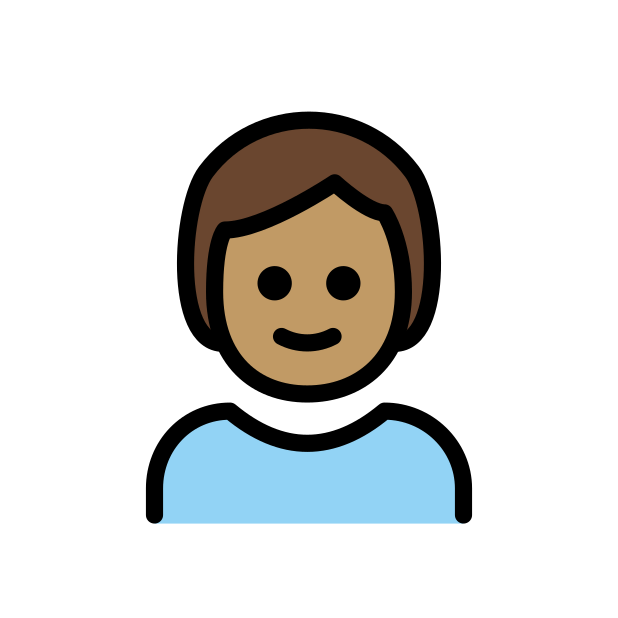
child: medium skin tone